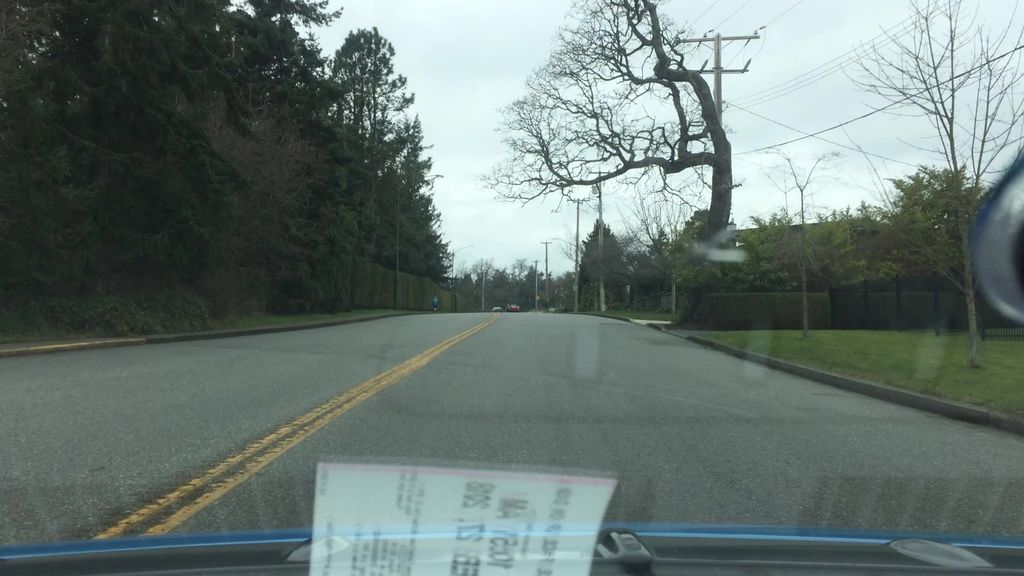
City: victoria